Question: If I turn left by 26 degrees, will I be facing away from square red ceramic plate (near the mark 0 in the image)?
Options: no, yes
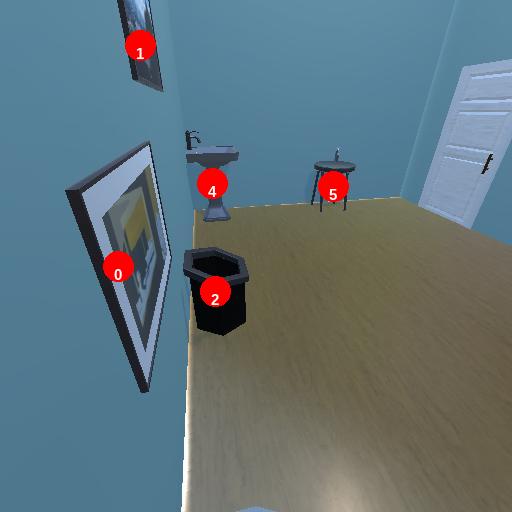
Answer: no